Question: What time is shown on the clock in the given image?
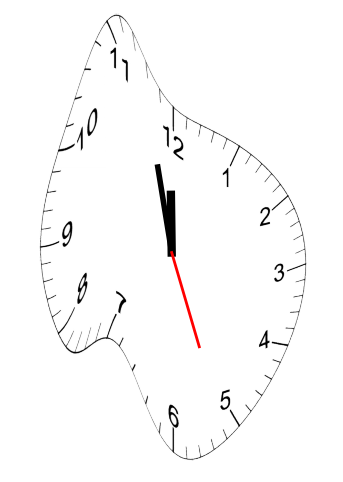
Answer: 11:57:26